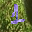
Label: 1